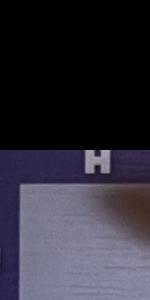
Label: Empty